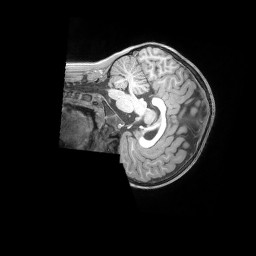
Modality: T1w
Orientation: sagittal
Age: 6
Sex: female
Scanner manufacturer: siemens
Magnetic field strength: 3 T
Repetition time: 2.53 s
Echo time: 0.00164 s